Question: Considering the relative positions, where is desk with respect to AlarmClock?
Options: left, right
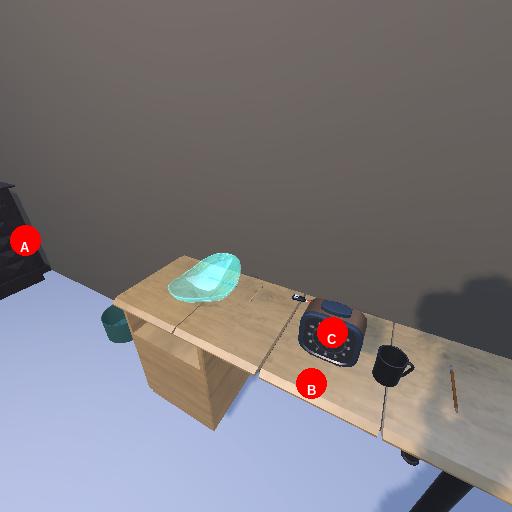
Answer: left